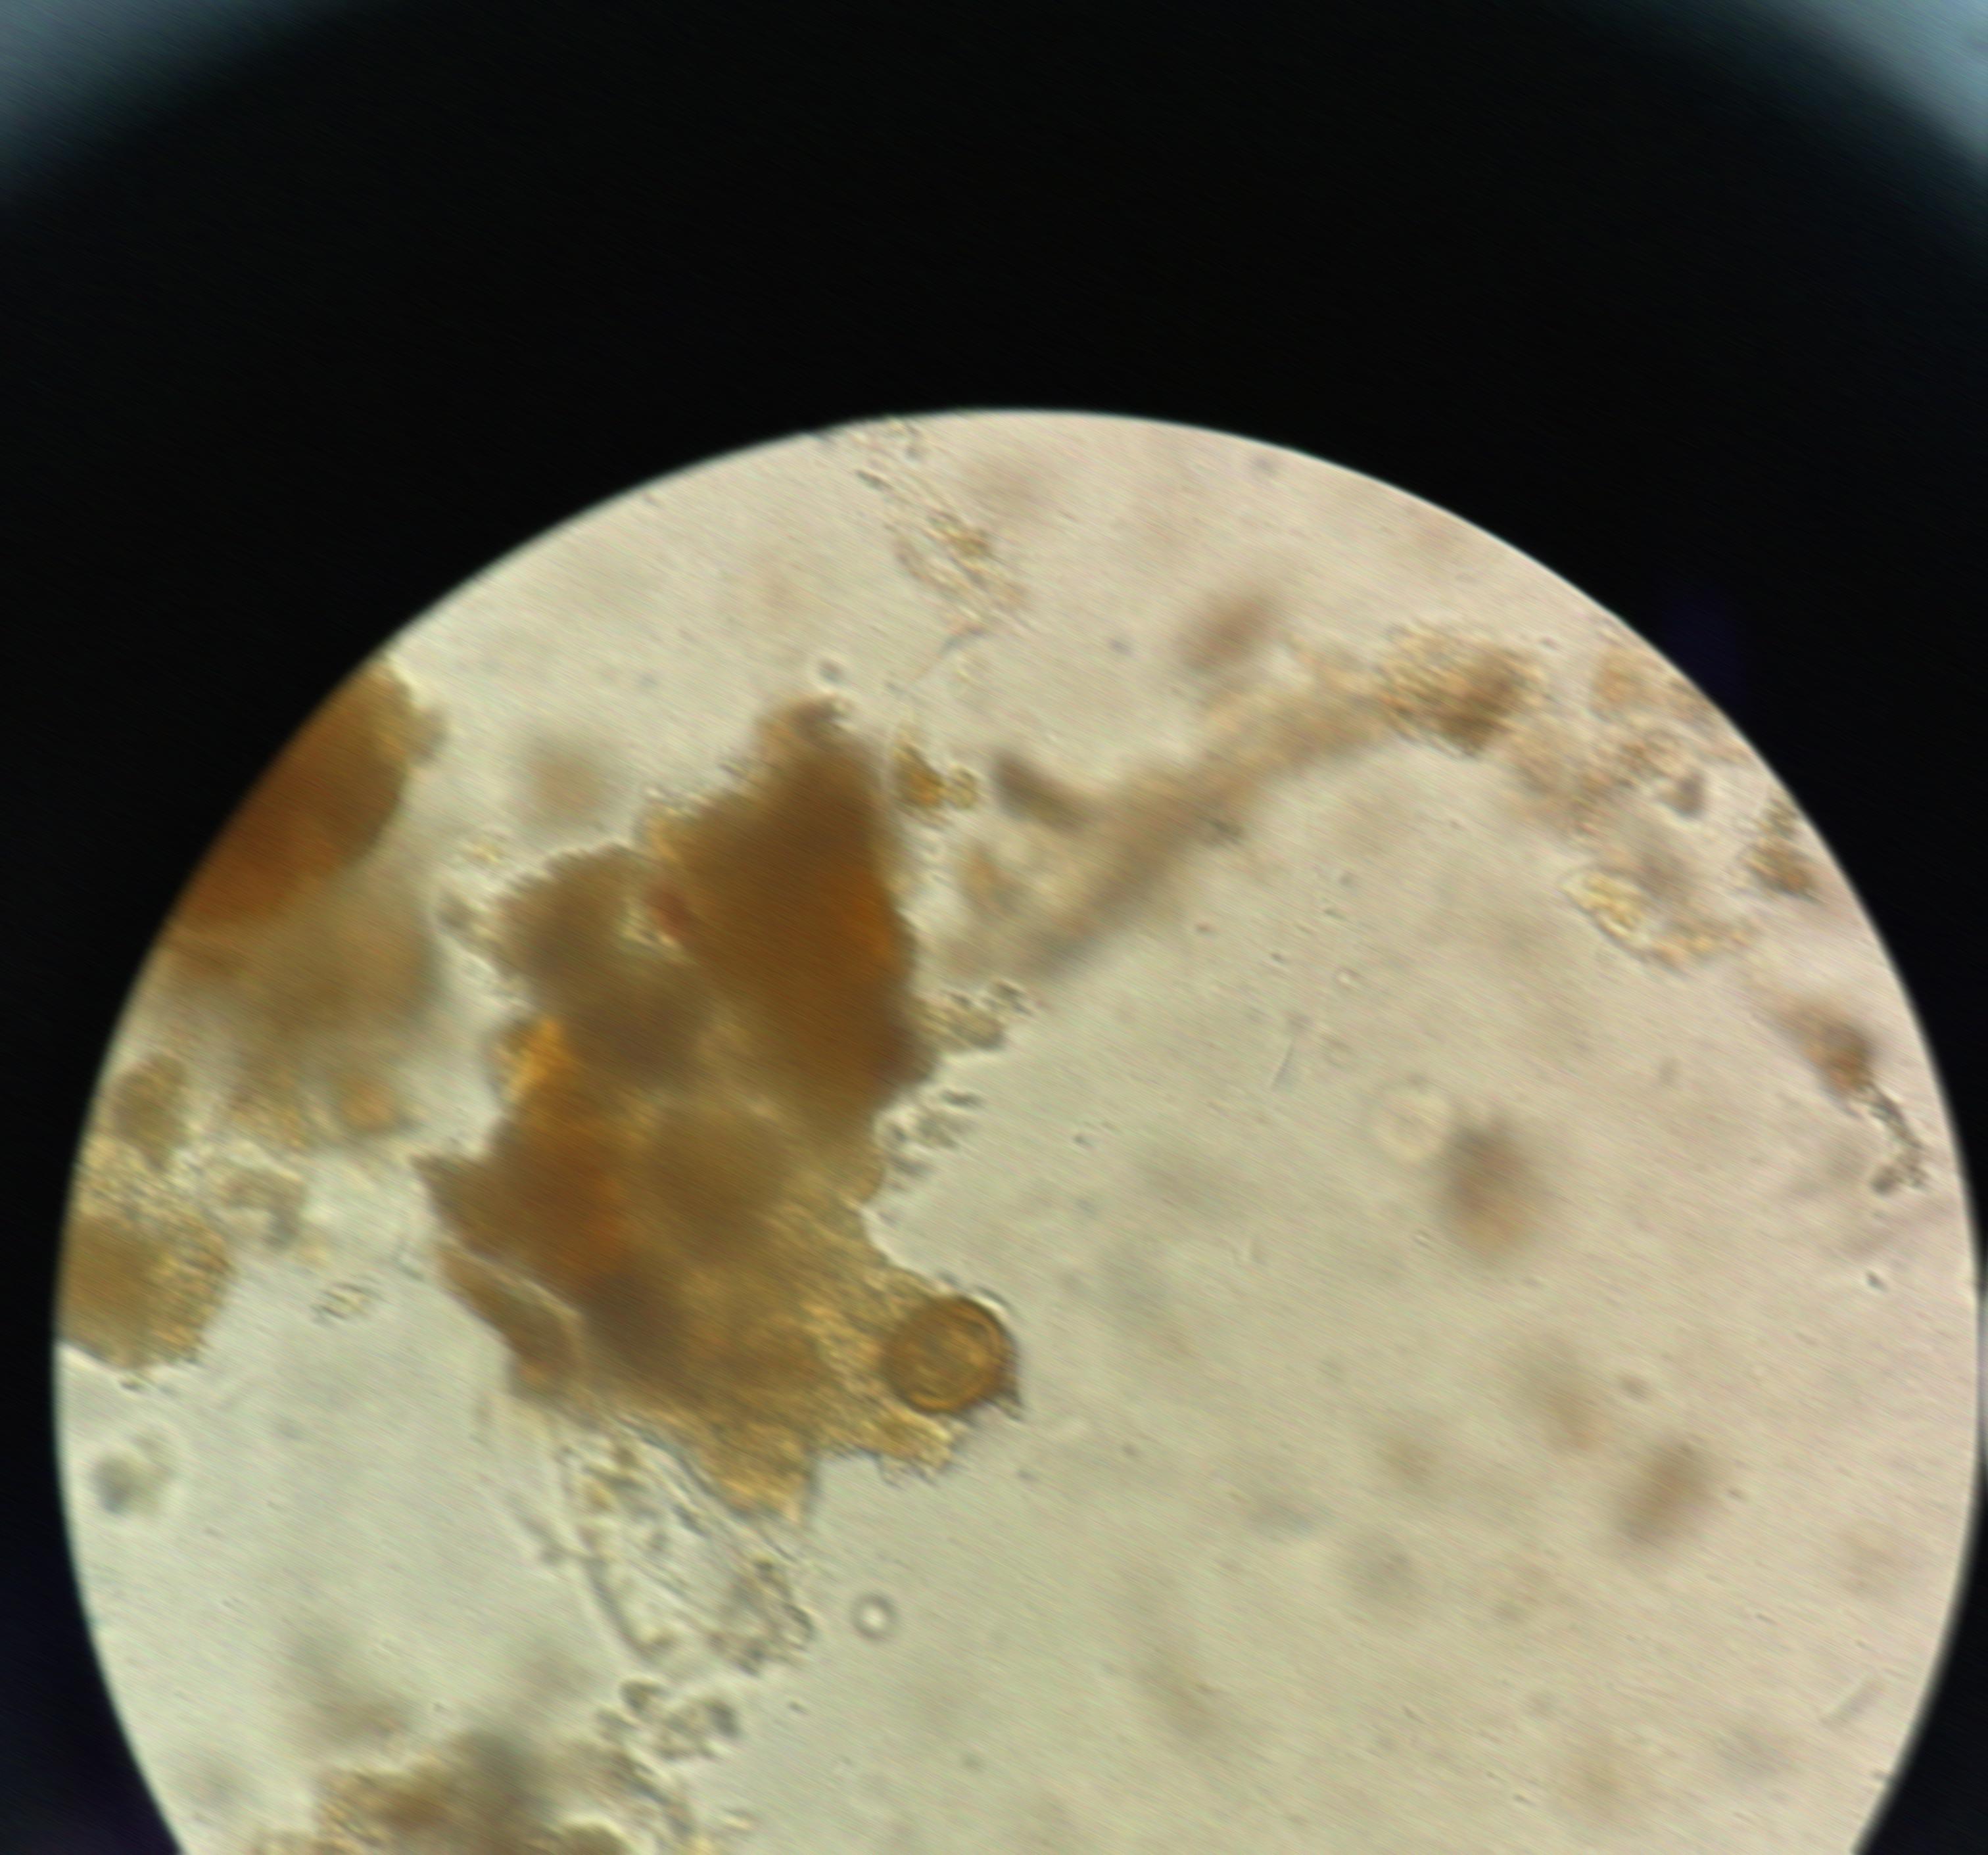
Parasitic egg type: Taenia spp. egg